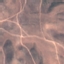
Land use / land cover: HerbaceousVegetation